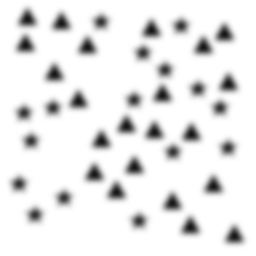
Squares: 0
Triangles: 22
Stars: 16
Total shapes: 38